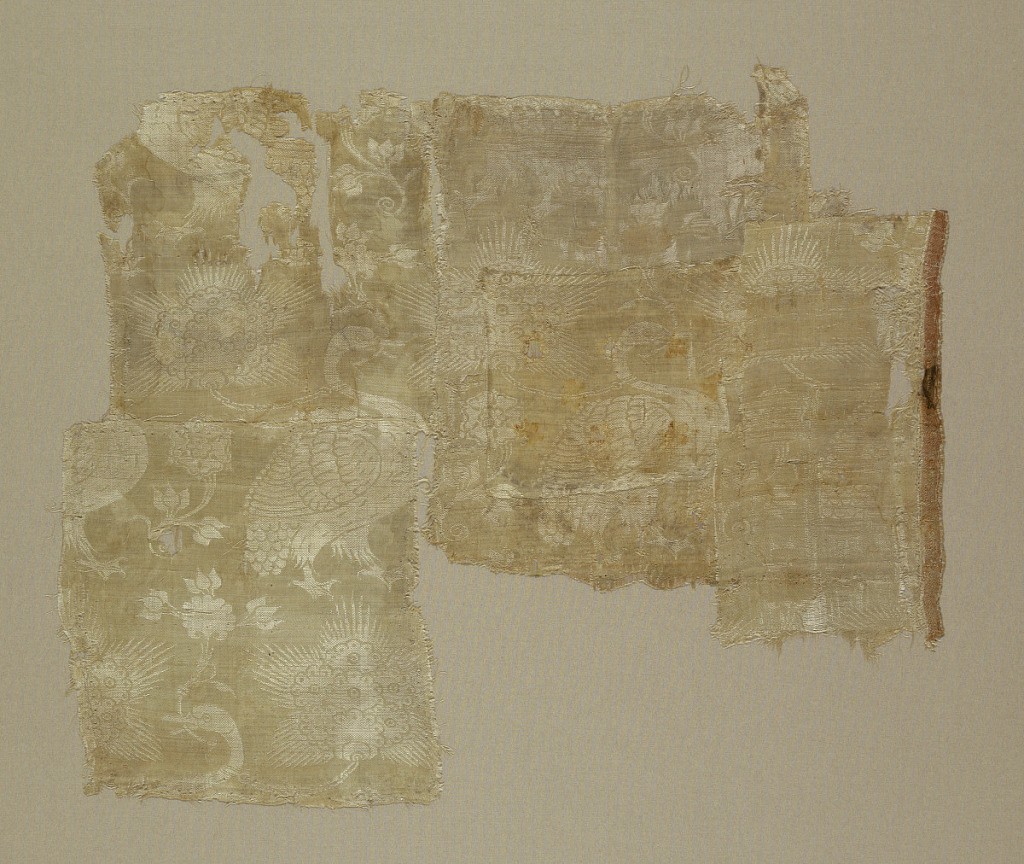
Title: Fragment
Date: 14th century
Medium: silk Technique: two integrated structures, 2/1 twill and plain weave
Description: Swan with a flower in its beak wearing a collar and chained to a sunburst. The swan is in repeat and faces alternately in different directions in different rows. All in white.